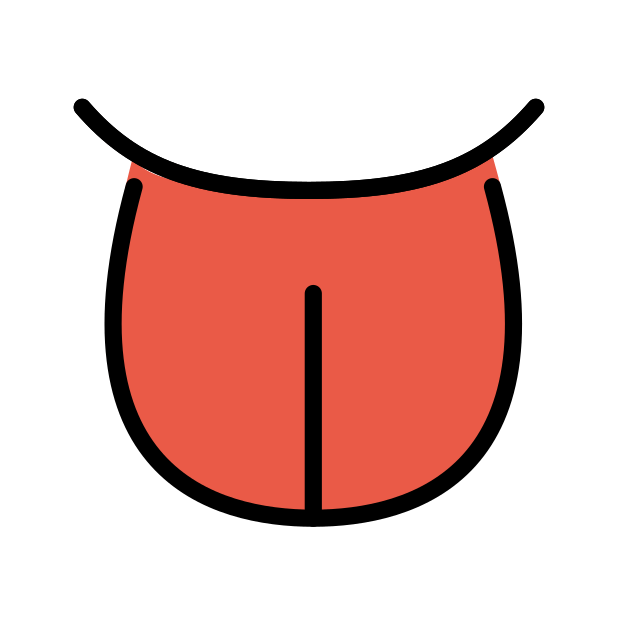
Emoji: 👅
Name: tongue
Unicode: 0x1f445